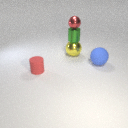
small green metal cylinder above large yellow metal sphere